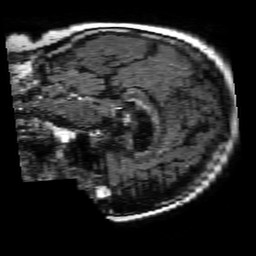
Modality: FLAIR
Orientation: sagittal
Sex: female
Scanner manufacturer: philips
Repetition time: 11 s
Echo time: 0.125 s